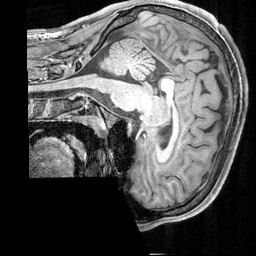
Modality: T1w
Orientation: sagittal
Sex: male
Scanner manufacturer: siemens
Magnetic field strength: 3 T
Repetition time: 2.3 s
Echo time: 0.00226 s